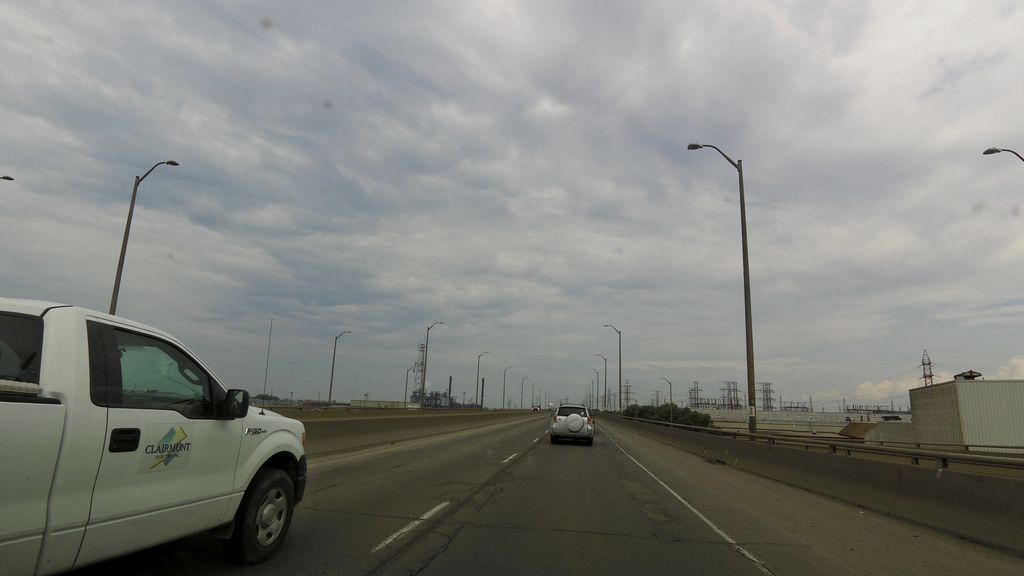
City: hamilton